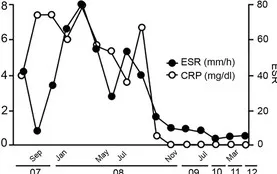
MMP-3, Clinical course and the treatment showed that the inflammation and disease activity were improved after terminating of the MTX and ADA and administrating the steroid pulse treatment.
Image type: chart (chart)